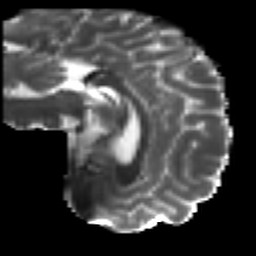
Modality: T2w
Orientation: sagittal
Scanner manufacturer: ge
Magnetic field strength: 3 T
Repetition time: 7.98 s
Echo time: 0.0701 s